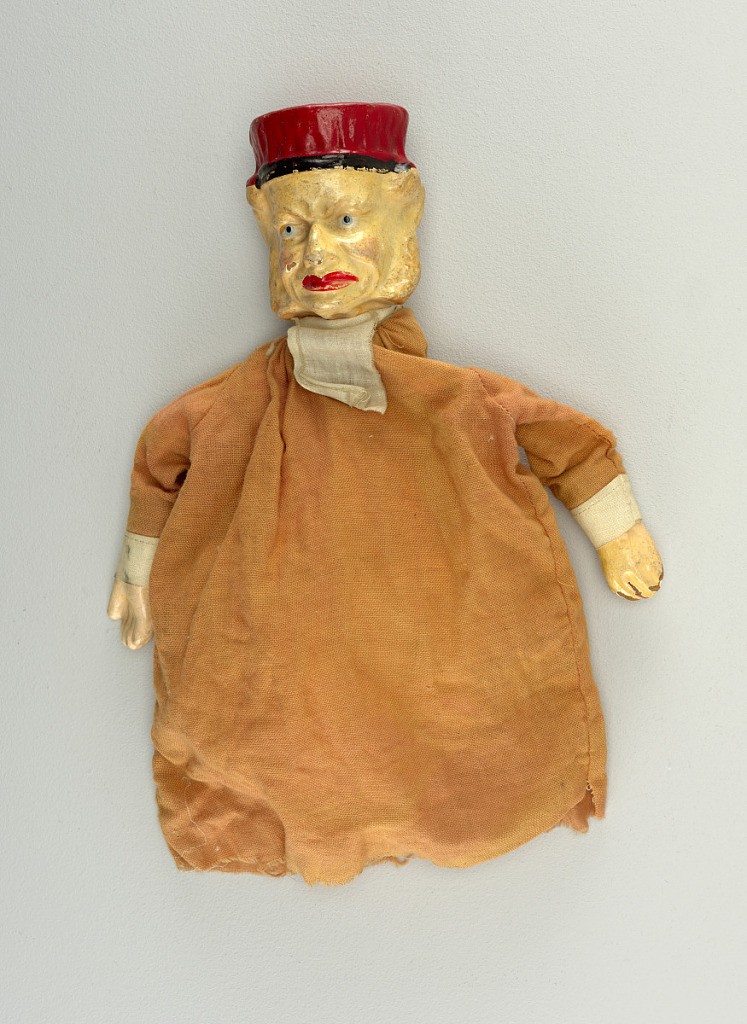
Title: Puppet
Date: late 19th century
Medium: Painted papier-mâché, woven cloth
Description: Red pill-box hat; red cotton flannel shirt with white cuffs and white rabbas.